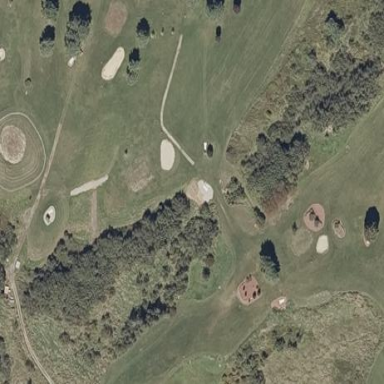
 perfect for leisurely sports activities."